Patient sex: M
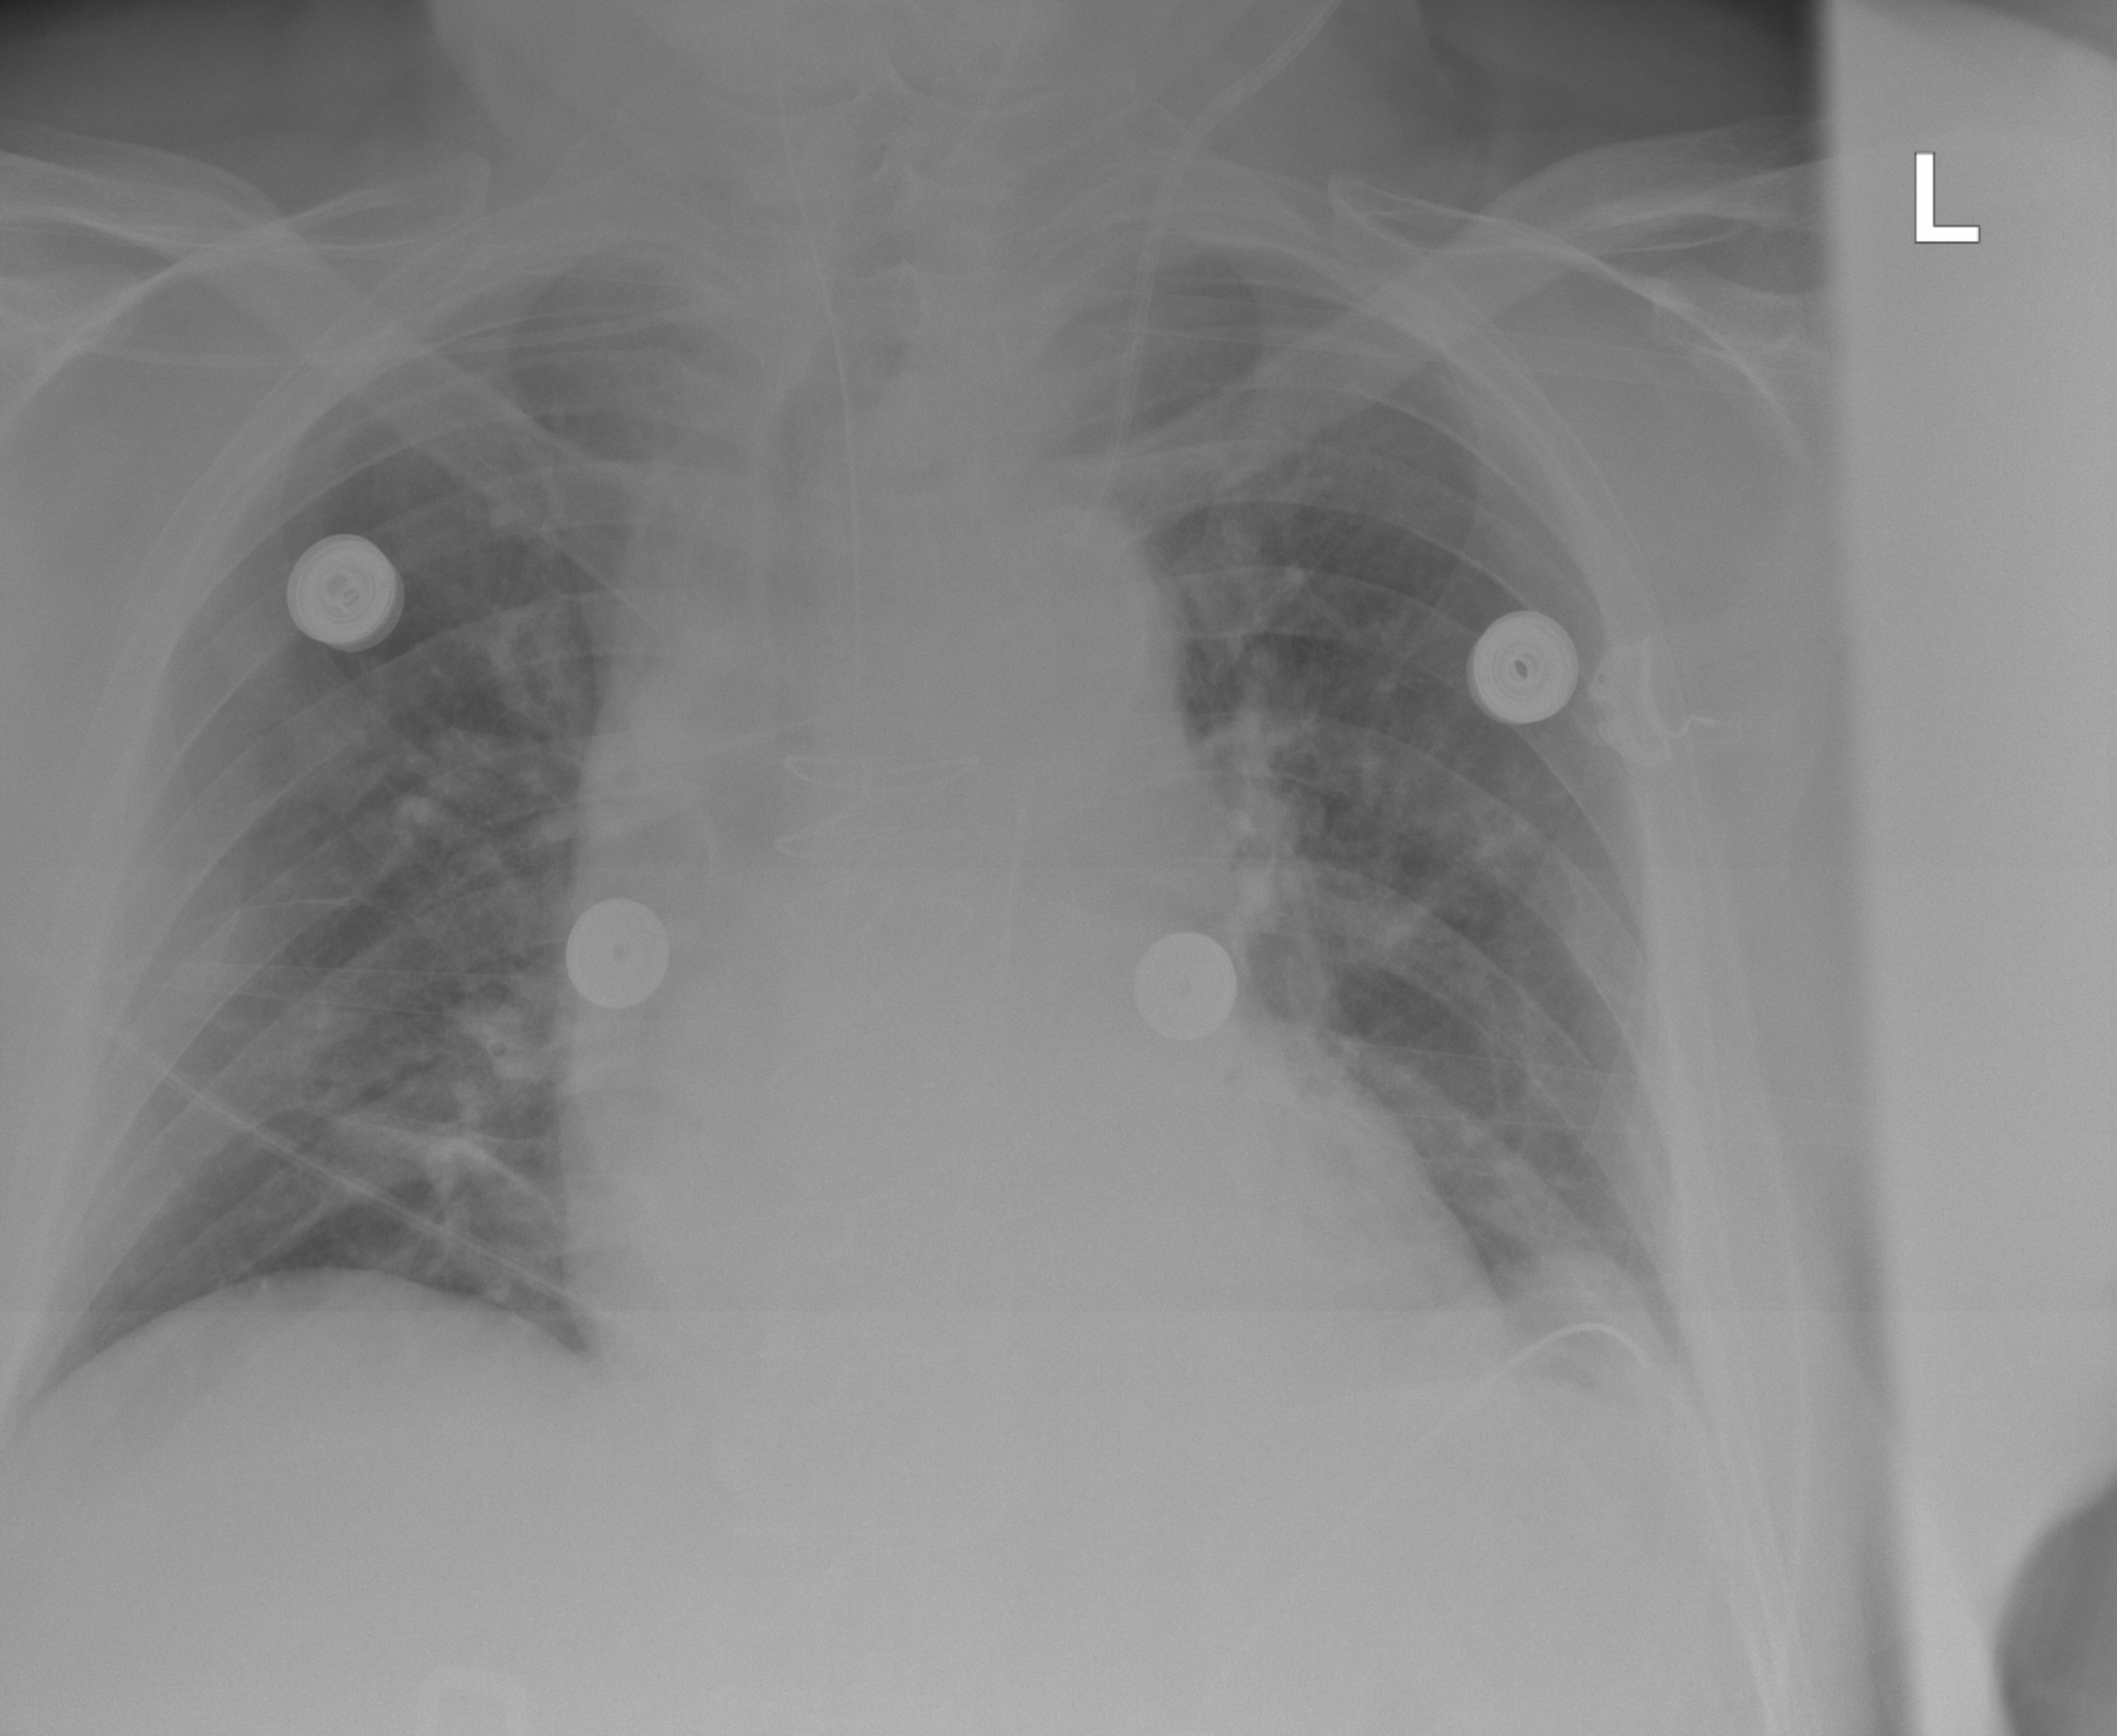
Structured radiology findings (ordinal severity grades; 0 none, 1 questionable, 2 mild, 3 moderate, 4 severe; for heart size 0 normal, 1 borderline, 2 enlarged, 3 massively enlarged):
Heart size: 2
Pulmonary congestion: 2
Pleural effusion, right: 0
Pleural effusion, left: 2
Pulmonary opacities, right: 0
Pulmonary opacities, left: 0
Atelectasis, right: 2
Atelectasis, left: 3